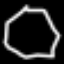
Label: octagon